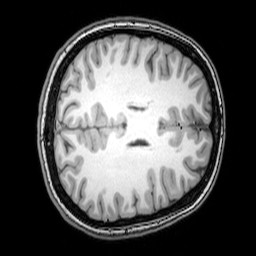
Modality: T1w
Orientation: axial
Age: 22
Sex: female
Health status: healthy
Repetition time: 0.081 s
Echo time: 0.037 s